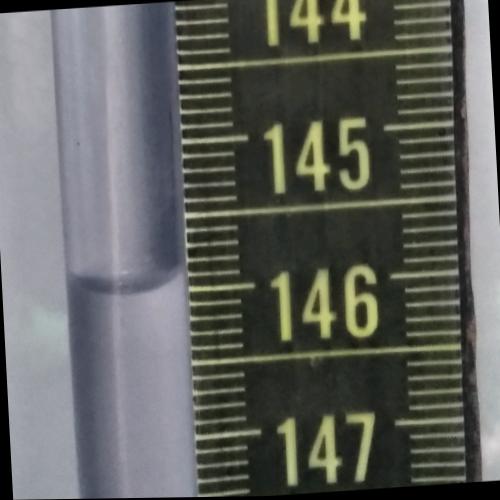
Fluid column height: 146.0 cm